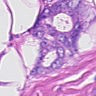
Metastatic tissue present: yes